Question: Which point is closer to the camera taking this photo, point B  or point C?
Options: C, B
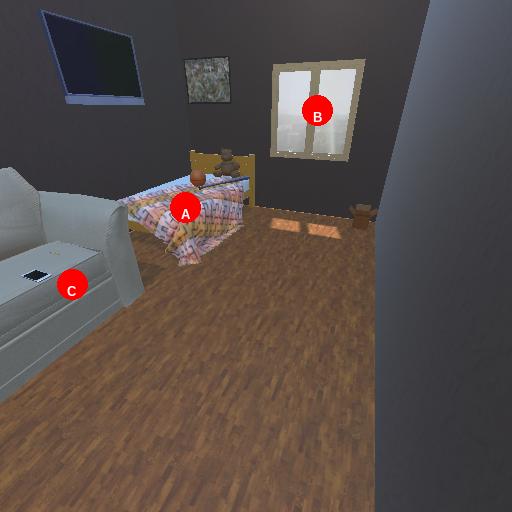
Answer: C